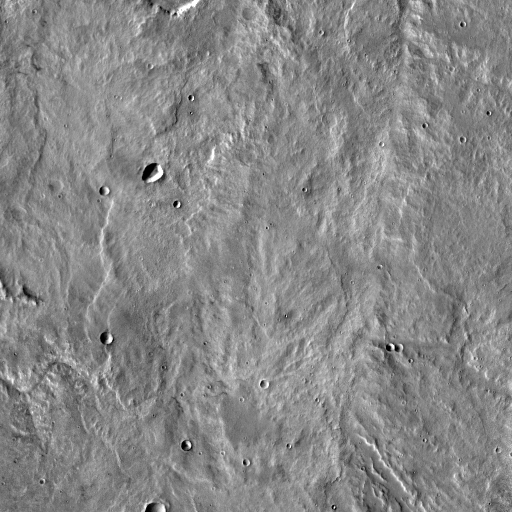
Crater classes present: Background, Other, Buried